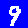
Digit: 9